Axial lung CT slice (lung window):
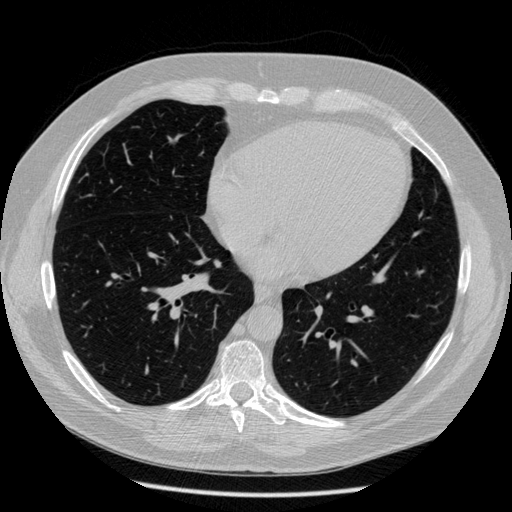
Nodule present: no